Question: I've already created a custom module that overrides the 'sales/order/view/tab/info.phtml' layout file and creates a new field in the 'sales_flat_order' table. Now I need figure out how to add a text input field to the order page:

The save button doesn't necessarily need to be right near the custom field and the field doesn't need to necessarily appear right where I put it in the graphic. Bottom line is, the administrator needs to be able to edit my new custom field in the admin.
What is the best way to do that?
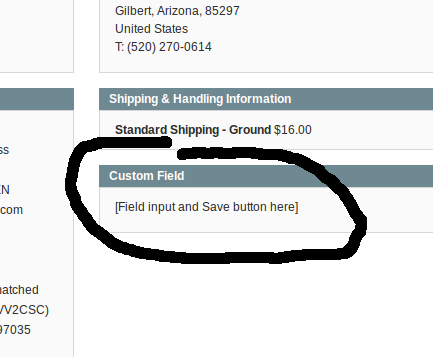
Answer: Look at Comments History block
implementation - class 'Mage_Adminhtml_Block_Sales_Order_View_History', its template 'pp\designdminhtml\default\default emplate\sales\orderiew\history.phtml' and 'Mage_Adminhtml_Sales_OrderController::addCommentAction()'. You should create similar block class with similar template and create controller with action which will save form data to your db field.